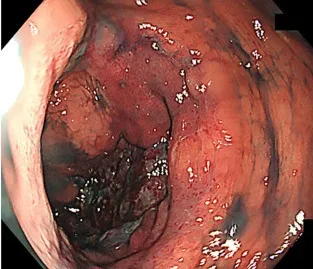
Total colonoscopy. (D) Almost no abnormal findings were found between the ileocecum and the distal ileum.
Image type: endoscopy (gi_endoscopy)